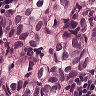
Metastatic tissue present: yes